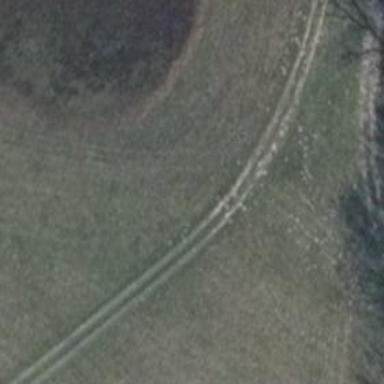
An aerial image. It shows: Grassy track with grade 5 track type.